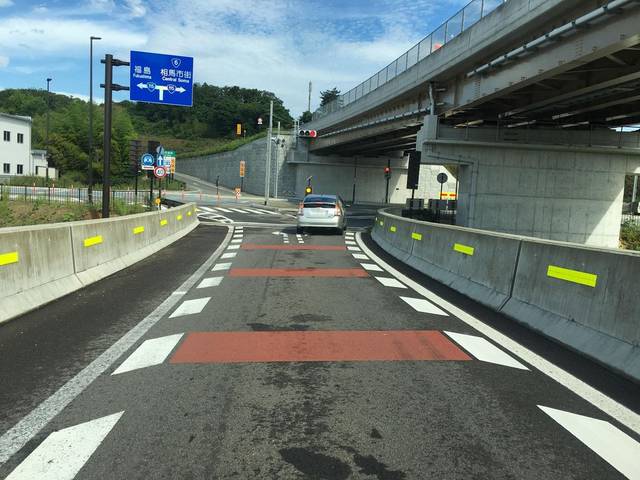
Region: Japan
Coordinates: 37.783, 140.9